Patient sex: M
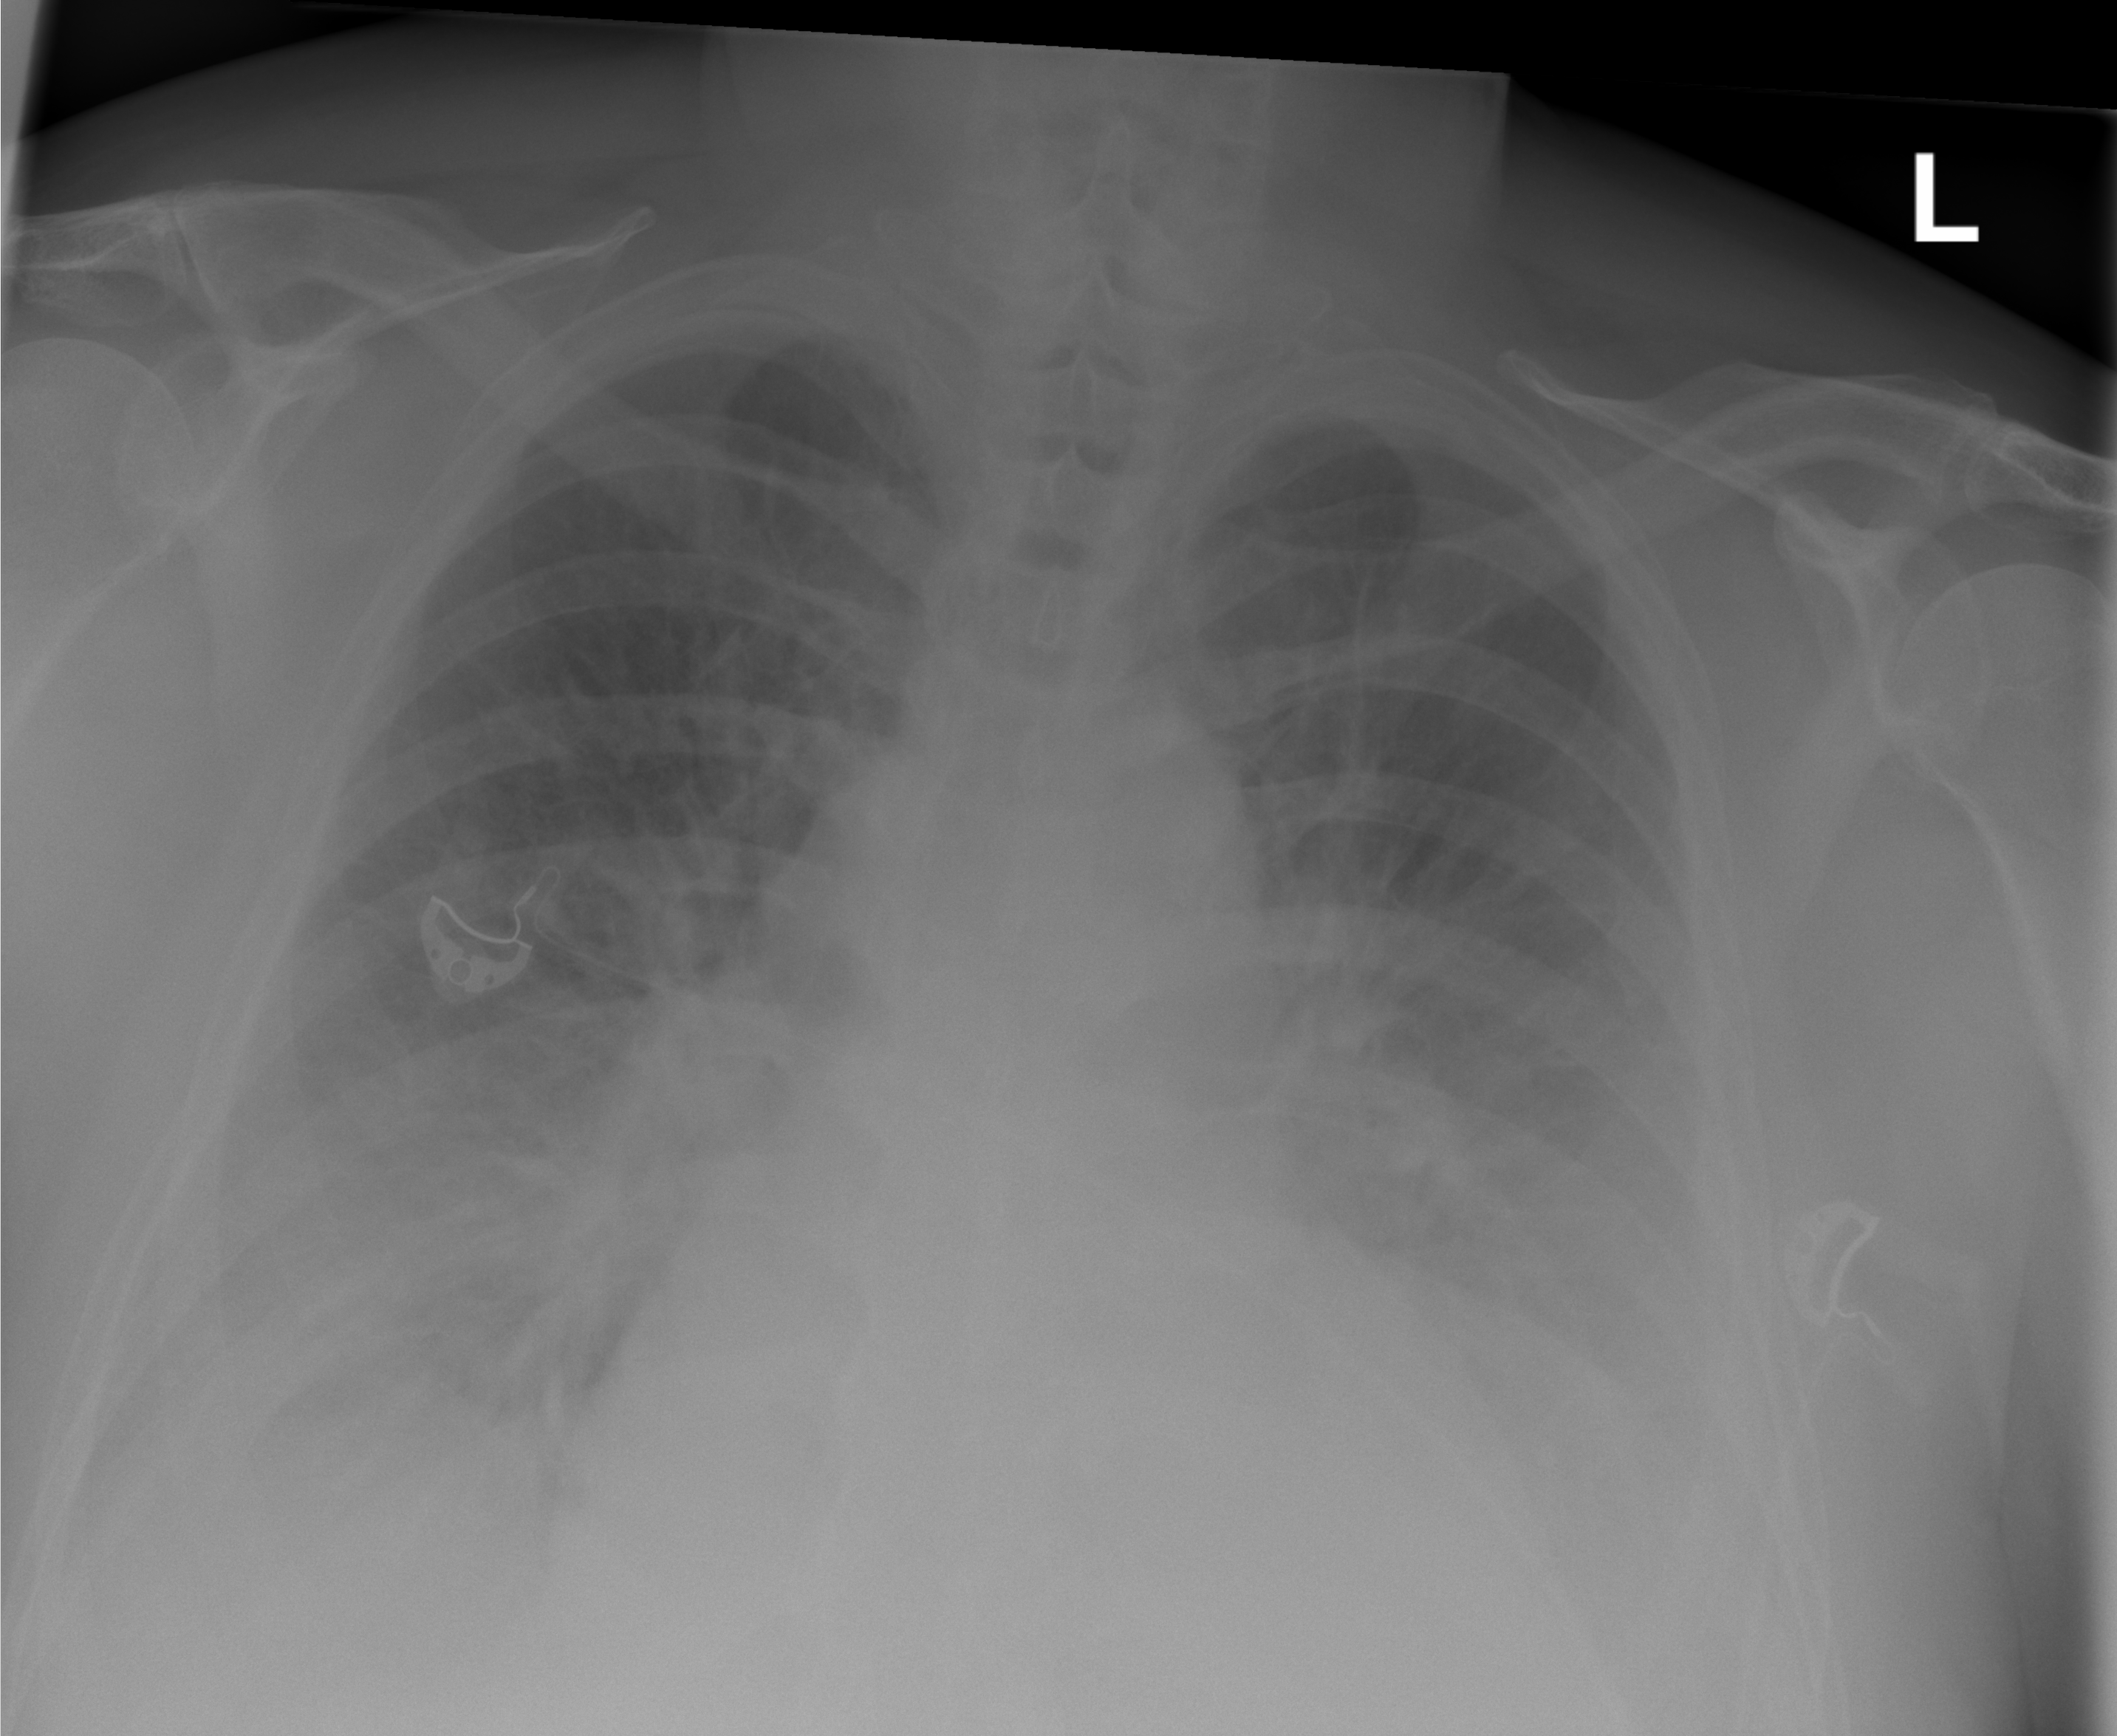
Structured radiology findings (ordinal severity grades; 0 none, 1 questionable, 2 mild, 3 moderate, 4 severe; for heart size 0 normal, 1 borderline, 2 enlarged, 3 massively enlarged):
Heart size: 0
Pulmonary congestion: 2
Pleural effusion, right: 2
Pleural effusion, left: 2
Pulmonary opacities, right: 0
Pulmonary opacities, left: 0
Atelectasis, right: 2
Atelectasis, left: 2